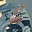
Label: 6